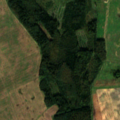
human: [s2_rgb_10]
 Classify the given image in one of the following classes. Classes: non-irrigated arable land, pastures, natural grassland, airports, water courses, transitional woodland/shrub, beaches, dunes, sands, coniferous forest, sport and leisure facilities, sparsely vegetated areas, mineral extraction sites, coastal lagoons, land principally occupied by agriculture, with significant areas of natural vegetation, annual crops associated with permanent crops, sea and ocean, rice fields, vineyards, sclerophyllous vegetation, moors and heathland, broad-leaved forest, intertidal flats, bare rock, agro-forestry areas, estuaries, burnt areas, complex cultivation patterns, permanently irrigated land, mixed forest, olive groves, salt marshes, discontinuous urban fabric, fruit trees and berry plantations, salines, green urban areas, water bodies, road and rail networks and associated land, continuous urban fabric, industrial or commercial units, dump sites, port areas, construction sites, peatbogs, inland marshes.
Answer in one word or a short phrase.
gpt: non-irrigated arable land, broad-leaved forest, mixed forest